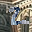
Label: 2